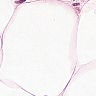
Metastatic tissue present: no